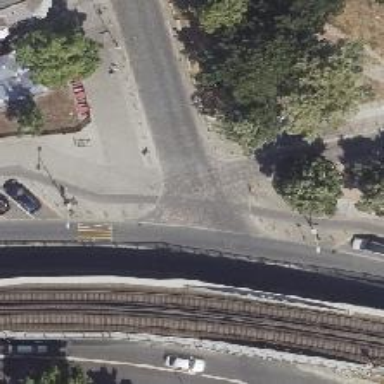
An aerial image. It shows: Secondary road with asphalt surface and sidewalks on both sides. There is cycle track on the left side of the road.